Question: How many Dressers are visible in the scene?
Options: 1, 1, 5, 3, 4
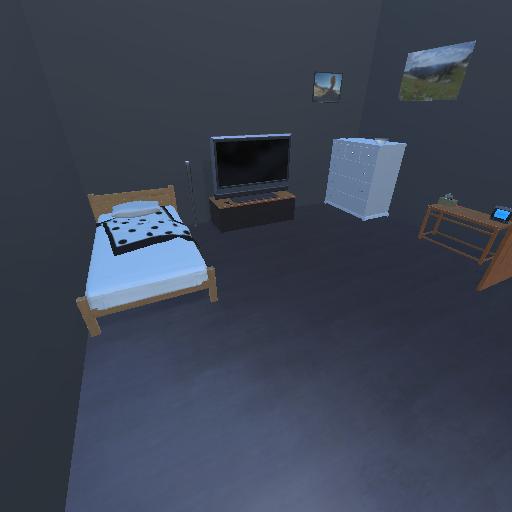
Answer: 1